Question: Basically, I want my coordinate system to have (0,0) as the top left corner of the screen(used to this in Swing and Android Canvas drawing).
I saw a great thread for doing so <URL>

Here is my code for drawing the rectangle(I use one class, GameWorld, to manage all the "game objects" and another class, GameRenderer to render all the game objects) Both classes have a method that will be called from the GameScreen's render method.
Relevant code in GameScreen.java
'''
public class GameScreen implements Screen {
//manage game objects
private GameWorld world;
//render game objects
private GameRenderer renderer;
public GameScreen() {
world = new GameWorld();
renderer = new GameRenderer(world);
}
public void render(float delta) {
world.update(delta);
renderer.render();
}
.....
}
'''
And in GameWorld.java
'''
public class GameWorld {
private Rectangle rectangle;
public GameWorld() {
rectangle = new Rectangle(0, 0, 17, 12);
}
public void update(float delta) {
rectangle.setX(rectangle.getX() + 1);
if(rectangle.getX() > Gdx.graphics.getWidth()) {
rectangle.setX(0);
}
}
public Rectangle getRect() {
return rectangle;
}
}
'''
And in GameRenderer.java
'''
public class GameRenderer {
private ShapeRenderer shapeRenderer;
private OrthographicCamera cam;
private GameWorld myWorld;
public GameRenderer(GameWorld theWorld) {
myWorld = theWorld;
cam = new OrthographicCamera(Gdx.graphics.getWidth(), Gdx.graphics.getHeight());
cam.setToOrtho(true, Gdx.graphics.getWidth(), Gdx.graphics.getHeight());
}
public void render() {
shapeRenderer = new ShapeRenderer();
Gdx.gl.glClearColor(0, 0, 0, 1);
Gdx.gl.glClear(GL20.GL_COLOR_BUFFER_BIT);
shapeRenderer.begin(ShapeRenderer.ShapeType.Filled);
shapeRenderer.setColor(87/255.0f, 109/255.0f, 120/255.0f, 1);
Rectangle toDraw = myWorld.getRect();
shapeRenderer.rect(toDraw.getX(), toDraw.getY(),
toDraw.getWidth(), toDraw.getHeight());
shapeRenderer.end();
}
}
'''
And finally in Desktop.java where I am testing the game,
'''
public class DesktopLauncher {
public static void main (String[] arg) {
LwjglApplicationConfiguration config = new LwjglApplicationConfiguration();
config.title = "My test";
config.width = 272;
config.height = 408;
new LwjglApplication(new MyGdxGame(), config);
}
'''
}
Does anyone see where i am doing wrong? Why is the rectangle still being drawn at the bottom of the screen. I used the provided code from the creator and specified the rectangle's top y coordinate as zero.
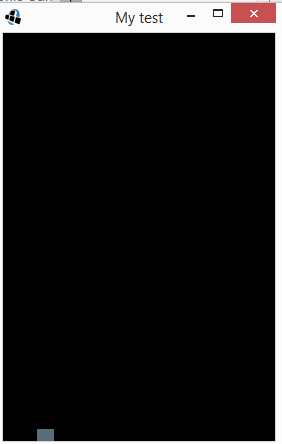
Answer: You didn't apply your camera's projection to the ShapeRenderer.
Add this line right before 'shapeRenderer.begin()':
'''
shapeRenderer.setProjectionMatrix(cam.combined);
'''
Also, you should move ShapeRenderer's instantiation from 'render()' to the class constructor so you aren't creating a new one on every frame.